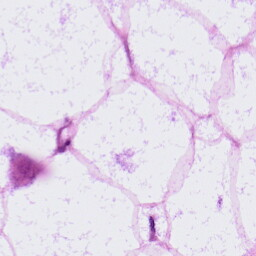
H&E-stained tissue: LymphNode